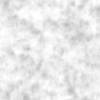
Label: no_change